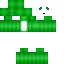
A female skeleton skin with green skin dressed in a green tshirt and brown pants, featuring a closed mouth.